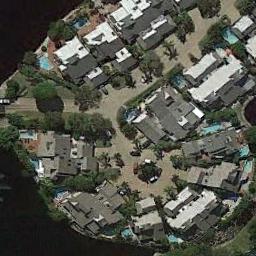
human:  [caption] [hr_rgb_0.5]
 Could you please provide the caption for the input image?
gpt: A dense residential area with lots of houses arranged neatly is next to the lake .

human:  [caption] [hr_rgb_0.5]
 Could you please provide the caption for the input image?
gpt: The dense residential is next to the water .

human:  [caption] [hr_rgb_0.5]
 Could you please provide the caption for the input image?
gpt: The houses line up neatly .

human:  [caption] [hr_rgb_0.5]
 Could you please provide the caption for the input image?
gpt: There are many roads and densely arranged houses and trees of different shapes and shapes in the island-like settlements surrounded by the lake .

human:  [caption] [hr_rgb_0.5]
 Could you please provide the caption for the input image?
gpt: There are many white and gray buildings near the lake on dense residential area .